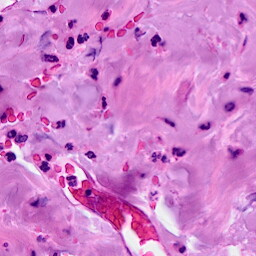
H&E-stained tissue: Breast